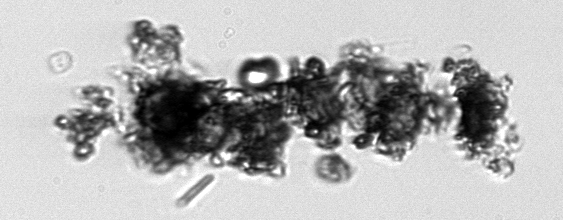
Label: Thalassiosira_TAG_external_detritus